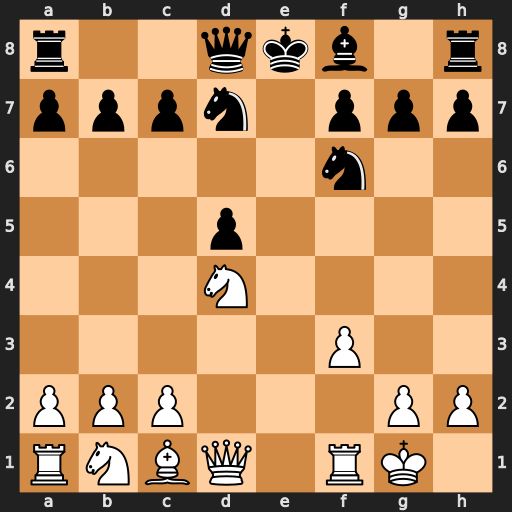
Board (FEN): r2qkb1r/pppn1ppp/5n2/3p4/3N4/5P2/PPP3PP/RNBQ1RK1
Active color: w
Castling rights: kq
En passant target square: -
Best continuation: Re1+ Be7 Nf5